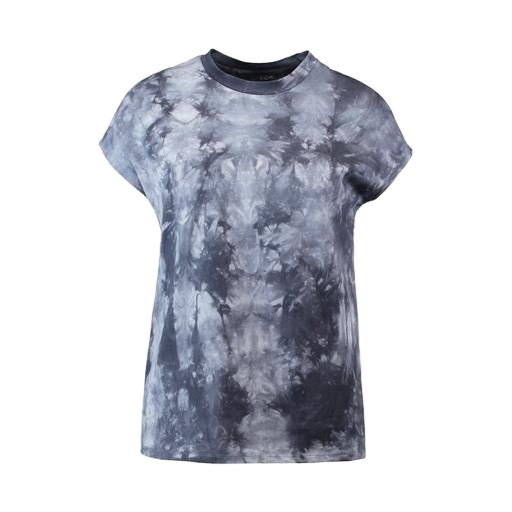
tie-dyed jersey tee, blue tie dye boyfriend tee, dye t-shirt, white background